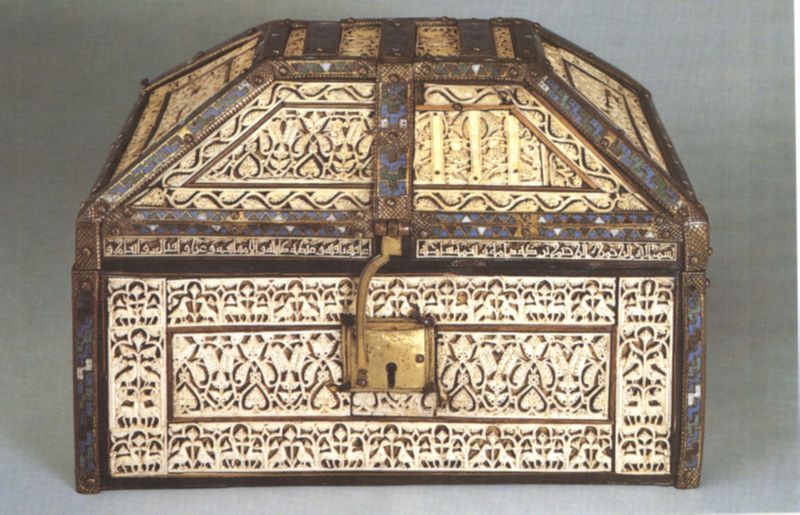
Titel: Kästchen, sog. Arqueta de Cuenca
Institution: Madrid, Museo Arqueologico Nacional
Schlagwörter: blau, weiß, gelb, holz, schloss, muster, ornament, vögel, gold, pflanze, pflanzen, schön, bein, schrift, formen, ornamente, verzierung, glänzend, metall, nagel, nägel, foto, fotografie, photographie, eisen, truhe, deckel, offen, rechteck, kiste, mosaik, intarsien, schnitzerei, kasten, photo, arabisch, mittelalter, edelstein, viereckig, schlüssel, beschlag, schatulle, gegenstand, schrein, kästchen, bügel, verzierungen, beschläge, schließe, geschnitzt, schlüsselloch, wertvoll, elfenbein, kassette, reliquiar, reliquienschrein, metallbeschlag, metallbeschläge, reliquienkasten